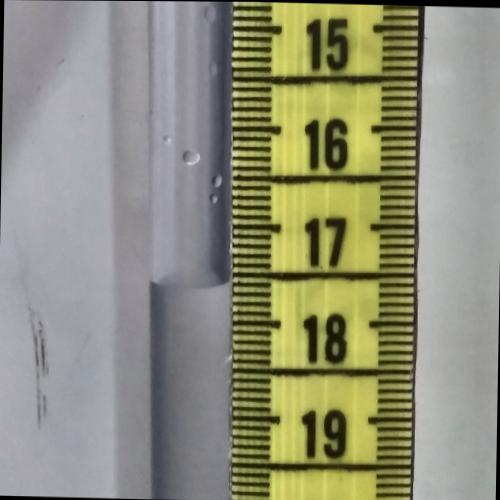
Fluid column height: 17.6 cm